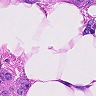
Metastatic tissue present: yes